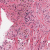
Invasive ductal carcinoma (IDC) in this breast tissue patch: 0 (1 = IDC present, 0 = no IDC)